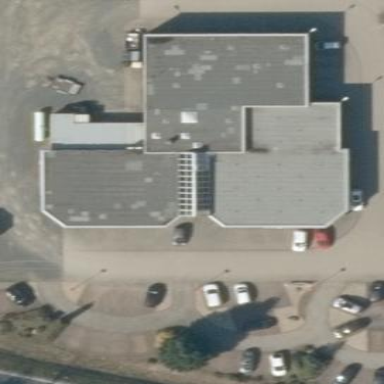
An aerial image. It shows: Building housing car shop.